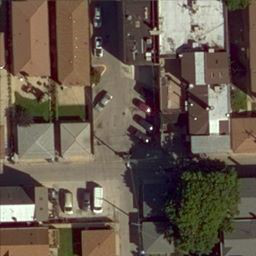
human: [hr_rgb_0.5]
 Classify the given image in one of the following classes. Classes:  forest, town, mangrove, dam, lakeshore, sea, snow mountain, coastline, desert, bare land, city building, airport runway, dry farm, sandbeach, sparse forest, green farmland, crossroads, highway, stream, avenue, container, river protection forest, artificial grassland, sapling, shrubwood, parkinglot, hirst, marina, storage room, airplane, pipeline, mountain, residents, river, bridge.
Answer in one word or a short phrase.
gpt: residents